Question: First, a little overview of how my current UI looks like:

Note that other than the stuff in the ToolStripControlHost, everything else is standard WinForms.
In short, I want to have something similar to the ToolStripControlHost but I need it "pinned" to the bottom of the menu, mostly so that when there is a lot of items, it is not scrolled like the rest of the menu items.
After some searching around I came to the conclusion that maybe customizing painting might be the solution, don't know if this is the case though.
Here's some sample code, but I'm not sure how useful it is:
'''
public ToolStripDropDownButtonContainer(ToolStripDropDownButton button)
{
this.UIControl = button.GetCurrentParent();
this.Button = button;
if (this.Button.Tag == null)
{
this.Button.Tag = true;
this.Button.DropDownDirection = ToolStripDropDownDirection.AboveLeft;
ToolStripDropDownMenu menu = (ToolStripDropDownMenu)this.Button.DropDown;
menu.SuspendLayout();
try
{
menu.BackColor = Color.White;
menu.ShowImageMargin = false;
menu.ShowCheckMargin = false;
menu.AutoSize = true;
menu.Margin = Padding.Empty;
menu.Padding = Padding.Empty;
menu.GripMargin = Padding.Empty;
menu.GripStyle = ToolStripGripStyle.Hidden;
menu.MinimumSize = new Size(310, 0);
menu.MaximumSize = menu.MinimumSize;
// TODO pin panel (or some control) to the bottom-side of the menu
}
finally
{
menu.ResumeLayout();
}
}
}
'''
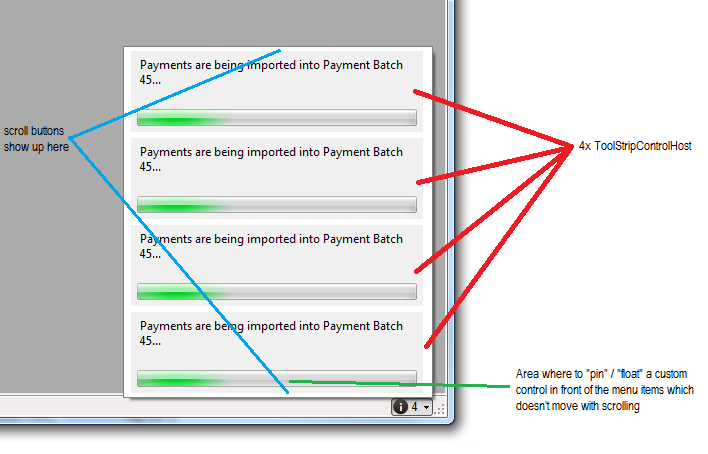
Answer: My solution to this problem is to completely avoid using the normal menu control containment system and instead have the menu show one 'FlowLayoutPanel' which instead contains my menu items.
This involved having to add some various trickeries to get the panel to behave nicely with the UI. The added advantage of this approach is more flexibility and control over the system.
On the downside, I noticed a degrade in performance when I have a tonne of sub-items, but I'll investigate this separately.